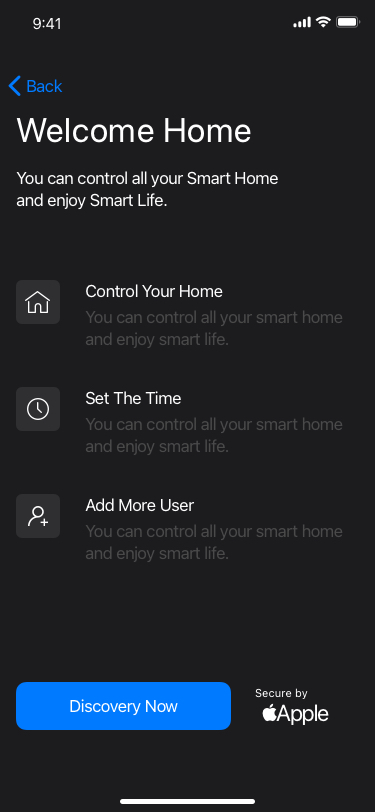
Text in this UI design:
Apple
Secure by
You can control all your Smart Home and enjoy Smart Life.
You can control all your smart home and enjoy smart life.
Control Your Home
You can control all your smart home and enjoy smart life.
Set The Time
You can control all your smart home and enjoy smart life.
Add More User